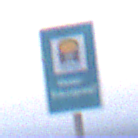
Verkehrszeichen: Wasserschutzgebiet
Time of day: SunriseSunset
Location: Outdoor (Suburban)
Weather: Clear
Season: NotSpecified
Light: Natural